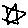
Label: star